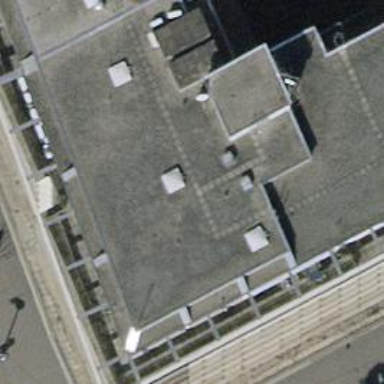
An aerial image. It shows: Government office.